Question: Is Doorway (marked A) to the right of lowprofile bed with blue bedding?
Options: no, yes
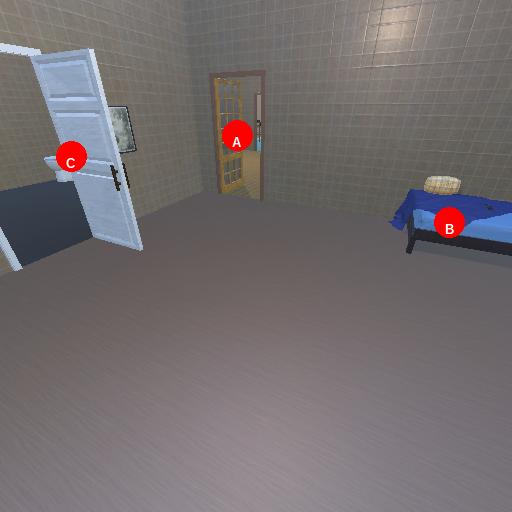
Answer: no